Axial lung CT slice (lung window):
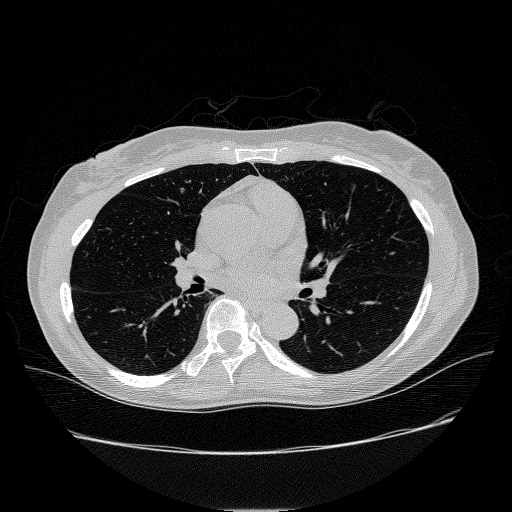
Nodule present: yes
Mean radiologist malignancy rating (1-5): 4